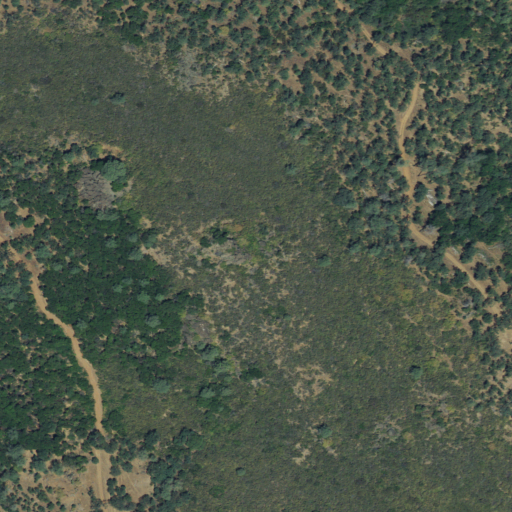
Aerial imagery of mountain in California named Joaquin Peak containing evergreen forest, shrub, mixed forest, and deciduous forest